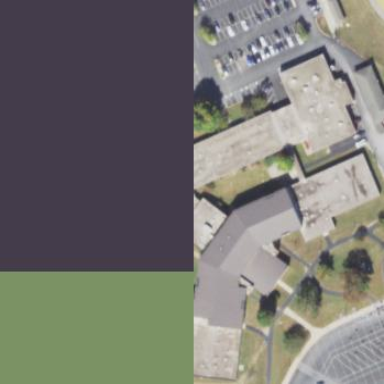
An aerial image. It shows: Fred S. Engle Middle School building.